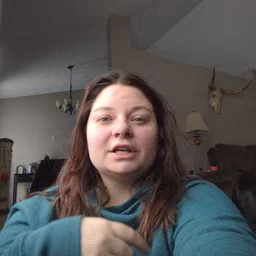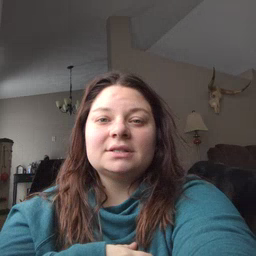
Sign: first